Question: Ok I have an application I am coding and am trying to get a layout simpler to this:

Notice how the text is left justified and the input boxes are all aligned, I see this in the wxPython demo code, but they all use the flexgrid sizer and I am trying to only use BoxSizers (due to them being simpler and because I only understand a little of sizers and even struggle with using BoxSizers, in 6 months I would have an even harder time)
I have tried having the input and text in two vertical sizers and then putting those in a horizontal sizer, didn't work because the text was not aligned with the inputs. I also tried doing that and also having each text, input pairing in a sizer, even worse. Any suggestions?
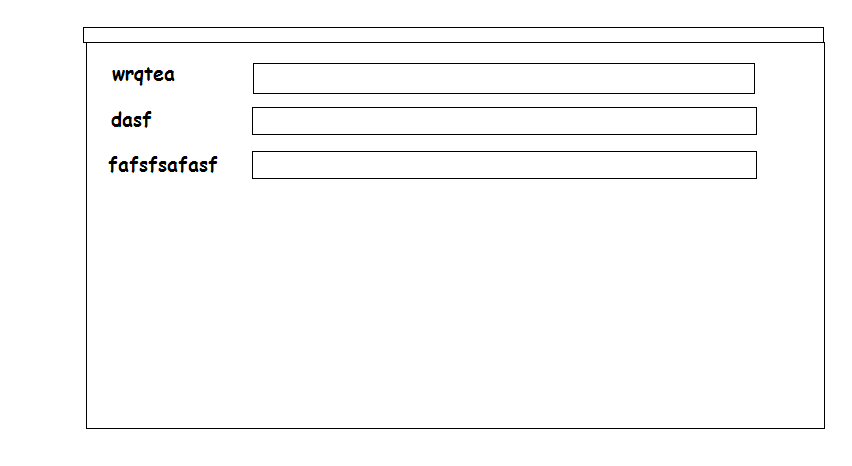
Answer: Here's a simple example using just BoxSizers:
'''
import wx
class MyForm(wx.Frame):
def __init__(self):
wx.Frame.__init__(self, None, wx.ID_ANY, "Tutorial")
# Add a panel so it looks the correct on all platforms
panel = wx.Panel(self, wx.ID_ANY)
# create the labels
lblOne = wx.StaticText(panel, label="labelOne", size=(60,-1))
lblTwo = wx.StaticText(panel, label="lblTwo", size=(60,-1))
lblThree = wx.StaticText(panel, label="lblThree", size=(60,-1))
# create the text controls
txtOne = wx.TextCtrl(panel)
txtTwo = wx.TextCtrl(panel)
txtThree = wx.TextCtrl(panel)
# create some sizers
mainSizer = wx.BoxSizer(wx.VERTICAL)
lineOneSizer = wx.BoxSizer(wx.HORIZONTAL)
lineTwoSizer = wx.BoxSizer(wx.HORIZONTAL)
lineThreeSizer = wx.BoxSizer(wx.HORIZONTAL)
# add widgets to sizers
lineOneSizer.Add(lblOne, 0, wx.ALL|wx.ALIGN_LEFT, 5)
lineOneSizer.Add(txtOne, 0, wx.ALL, 5)
lineTwoSizer.Add(lblTwo, 0, wx.ALL|wx.ALIGN_LEFT, 5)
lineTwoSizer.Add(txtTwo, 0, wx.ALL, 5)
lineThreeSizer.Add(lblThree, 0, wx.ALL|wx.ALIGN_LEFT, 5)
lineThreeSizer.Add(txtThree, 0, wx.ALL, 5)
mainSizer.Add(lineOneSizer)
mainSizer.Add(lineTwoSizer)
mainSizer.Add(lineThreeSizer)
panel.SetSizer(mainSizer)
# Run the program
if __name__ == "__main__":
app = wx.App(False)
frame = MyForm()
frame.Show()
app.MainLoop()
'''
But this is kind of messy, so here's a refactored version:
'''
import wx
class MyForm(wx.Frame):
def __init__(self):
wx.Frame.__init__(self, None, wx.ID_ANY, "Tutorial")
# create the main sizer
self.mainSizer = wx.BoxSizer(wx.VERTICAL)
# Add a panel so it looks the correct on all platforms
self.panel = wx.Panel(self, wx.ID_ANY)
lbls = ["labelOne", "lblTwo", "lblThree"]
for lbl in lbls:
self.buildLayout(lbl)
self.panel.SetSizer(self.mainSizer)
#----------------------------------------------------------------------
def buildLayout(self, text):
""""""
lblSize = (60,-1)
lbl = wx.StaticText(self.panel, label=text, size=lblSize)
txt = wx.TextCtrl(self.panel)
sizer = wx.BoxSizer(wx.HORIZONTAL)
sizer.Add(lbl, 0, wx.ALL|wx.ALIGN_LEFT, 5)
sizer.Add(txt, 0, wx.ALL, 5)
self.mainSizer.Add(sizer)
# Run the program
if __name__ == "__main__":
app = wx.App(False)
frame = MyForm()
frame.Show()
app.MainLoop()
'''